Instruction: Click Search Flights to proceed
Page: home
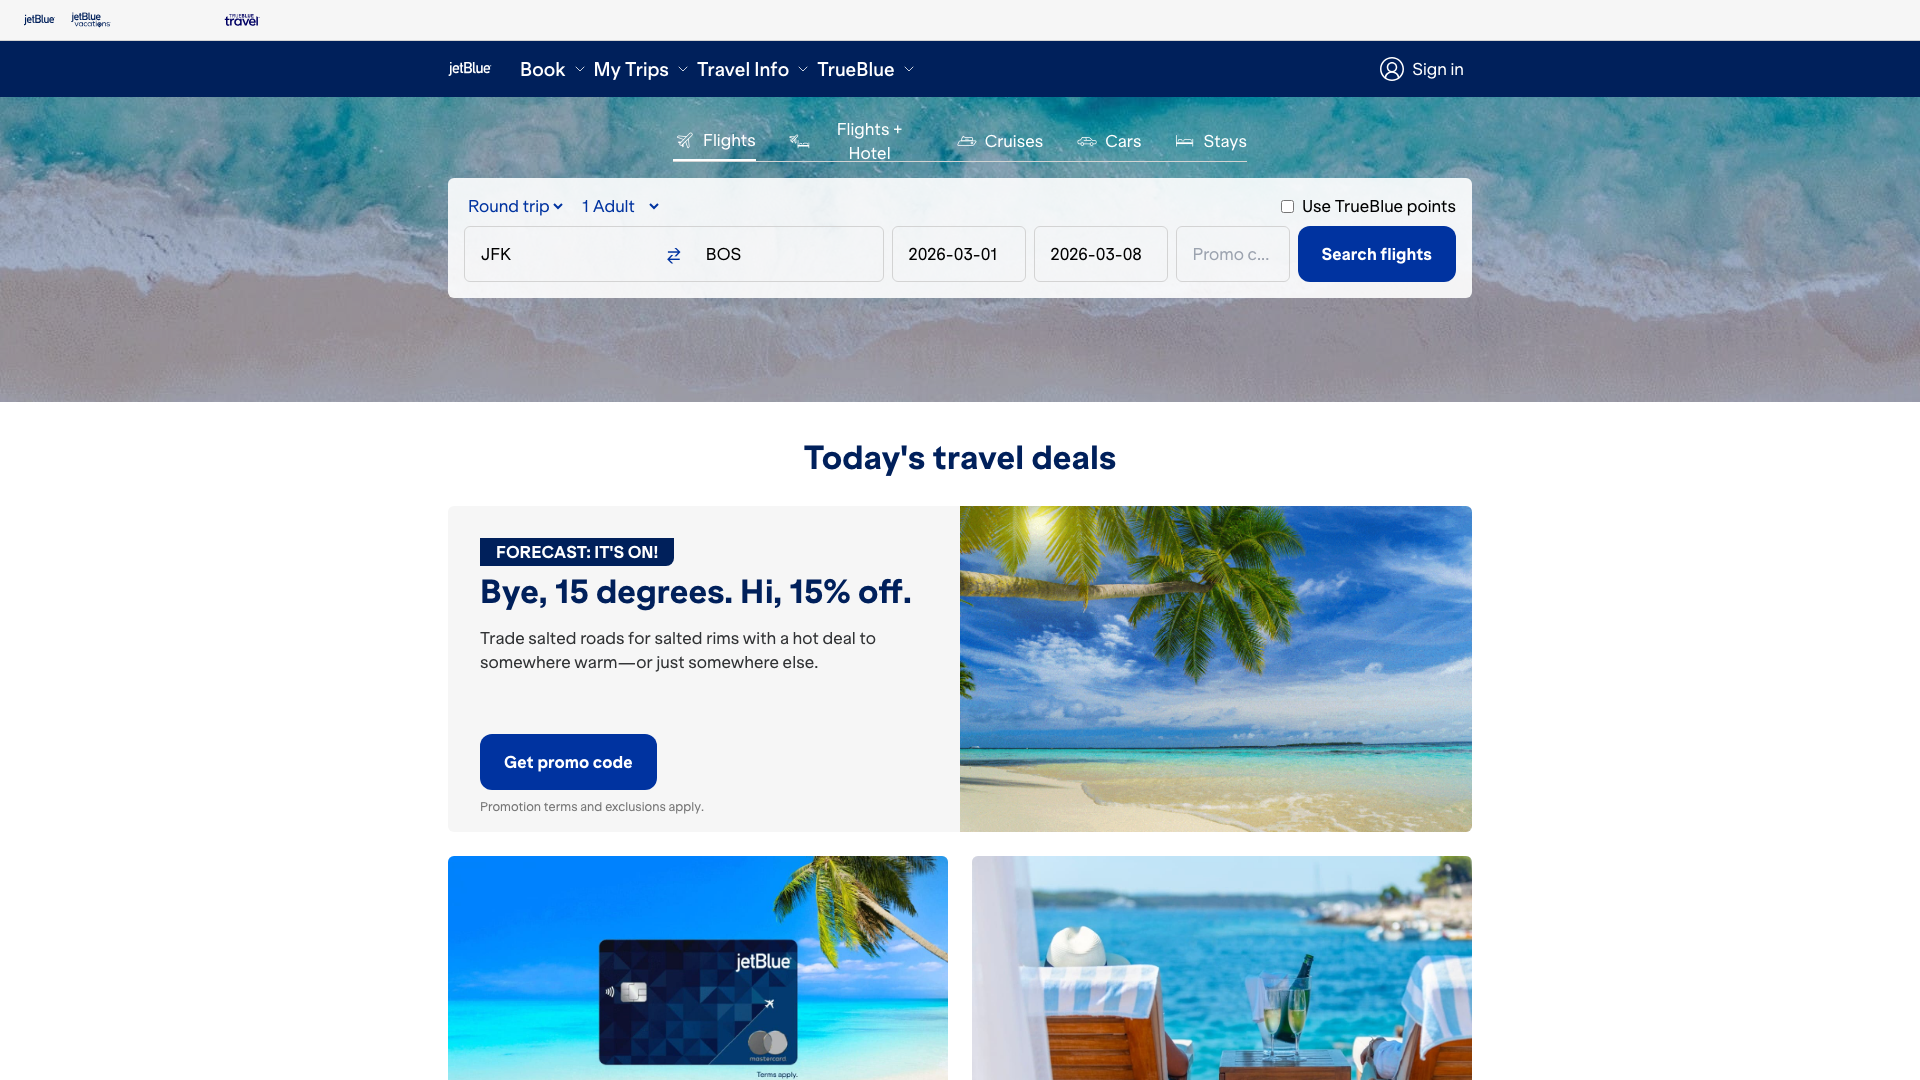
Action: click